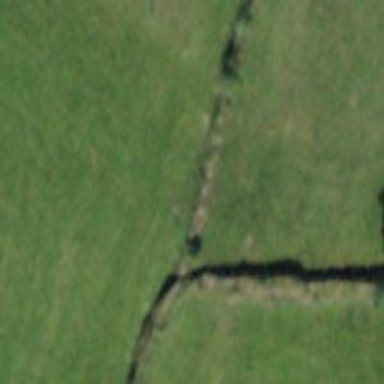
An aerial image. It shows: Wall made of dry stone.